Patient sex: M
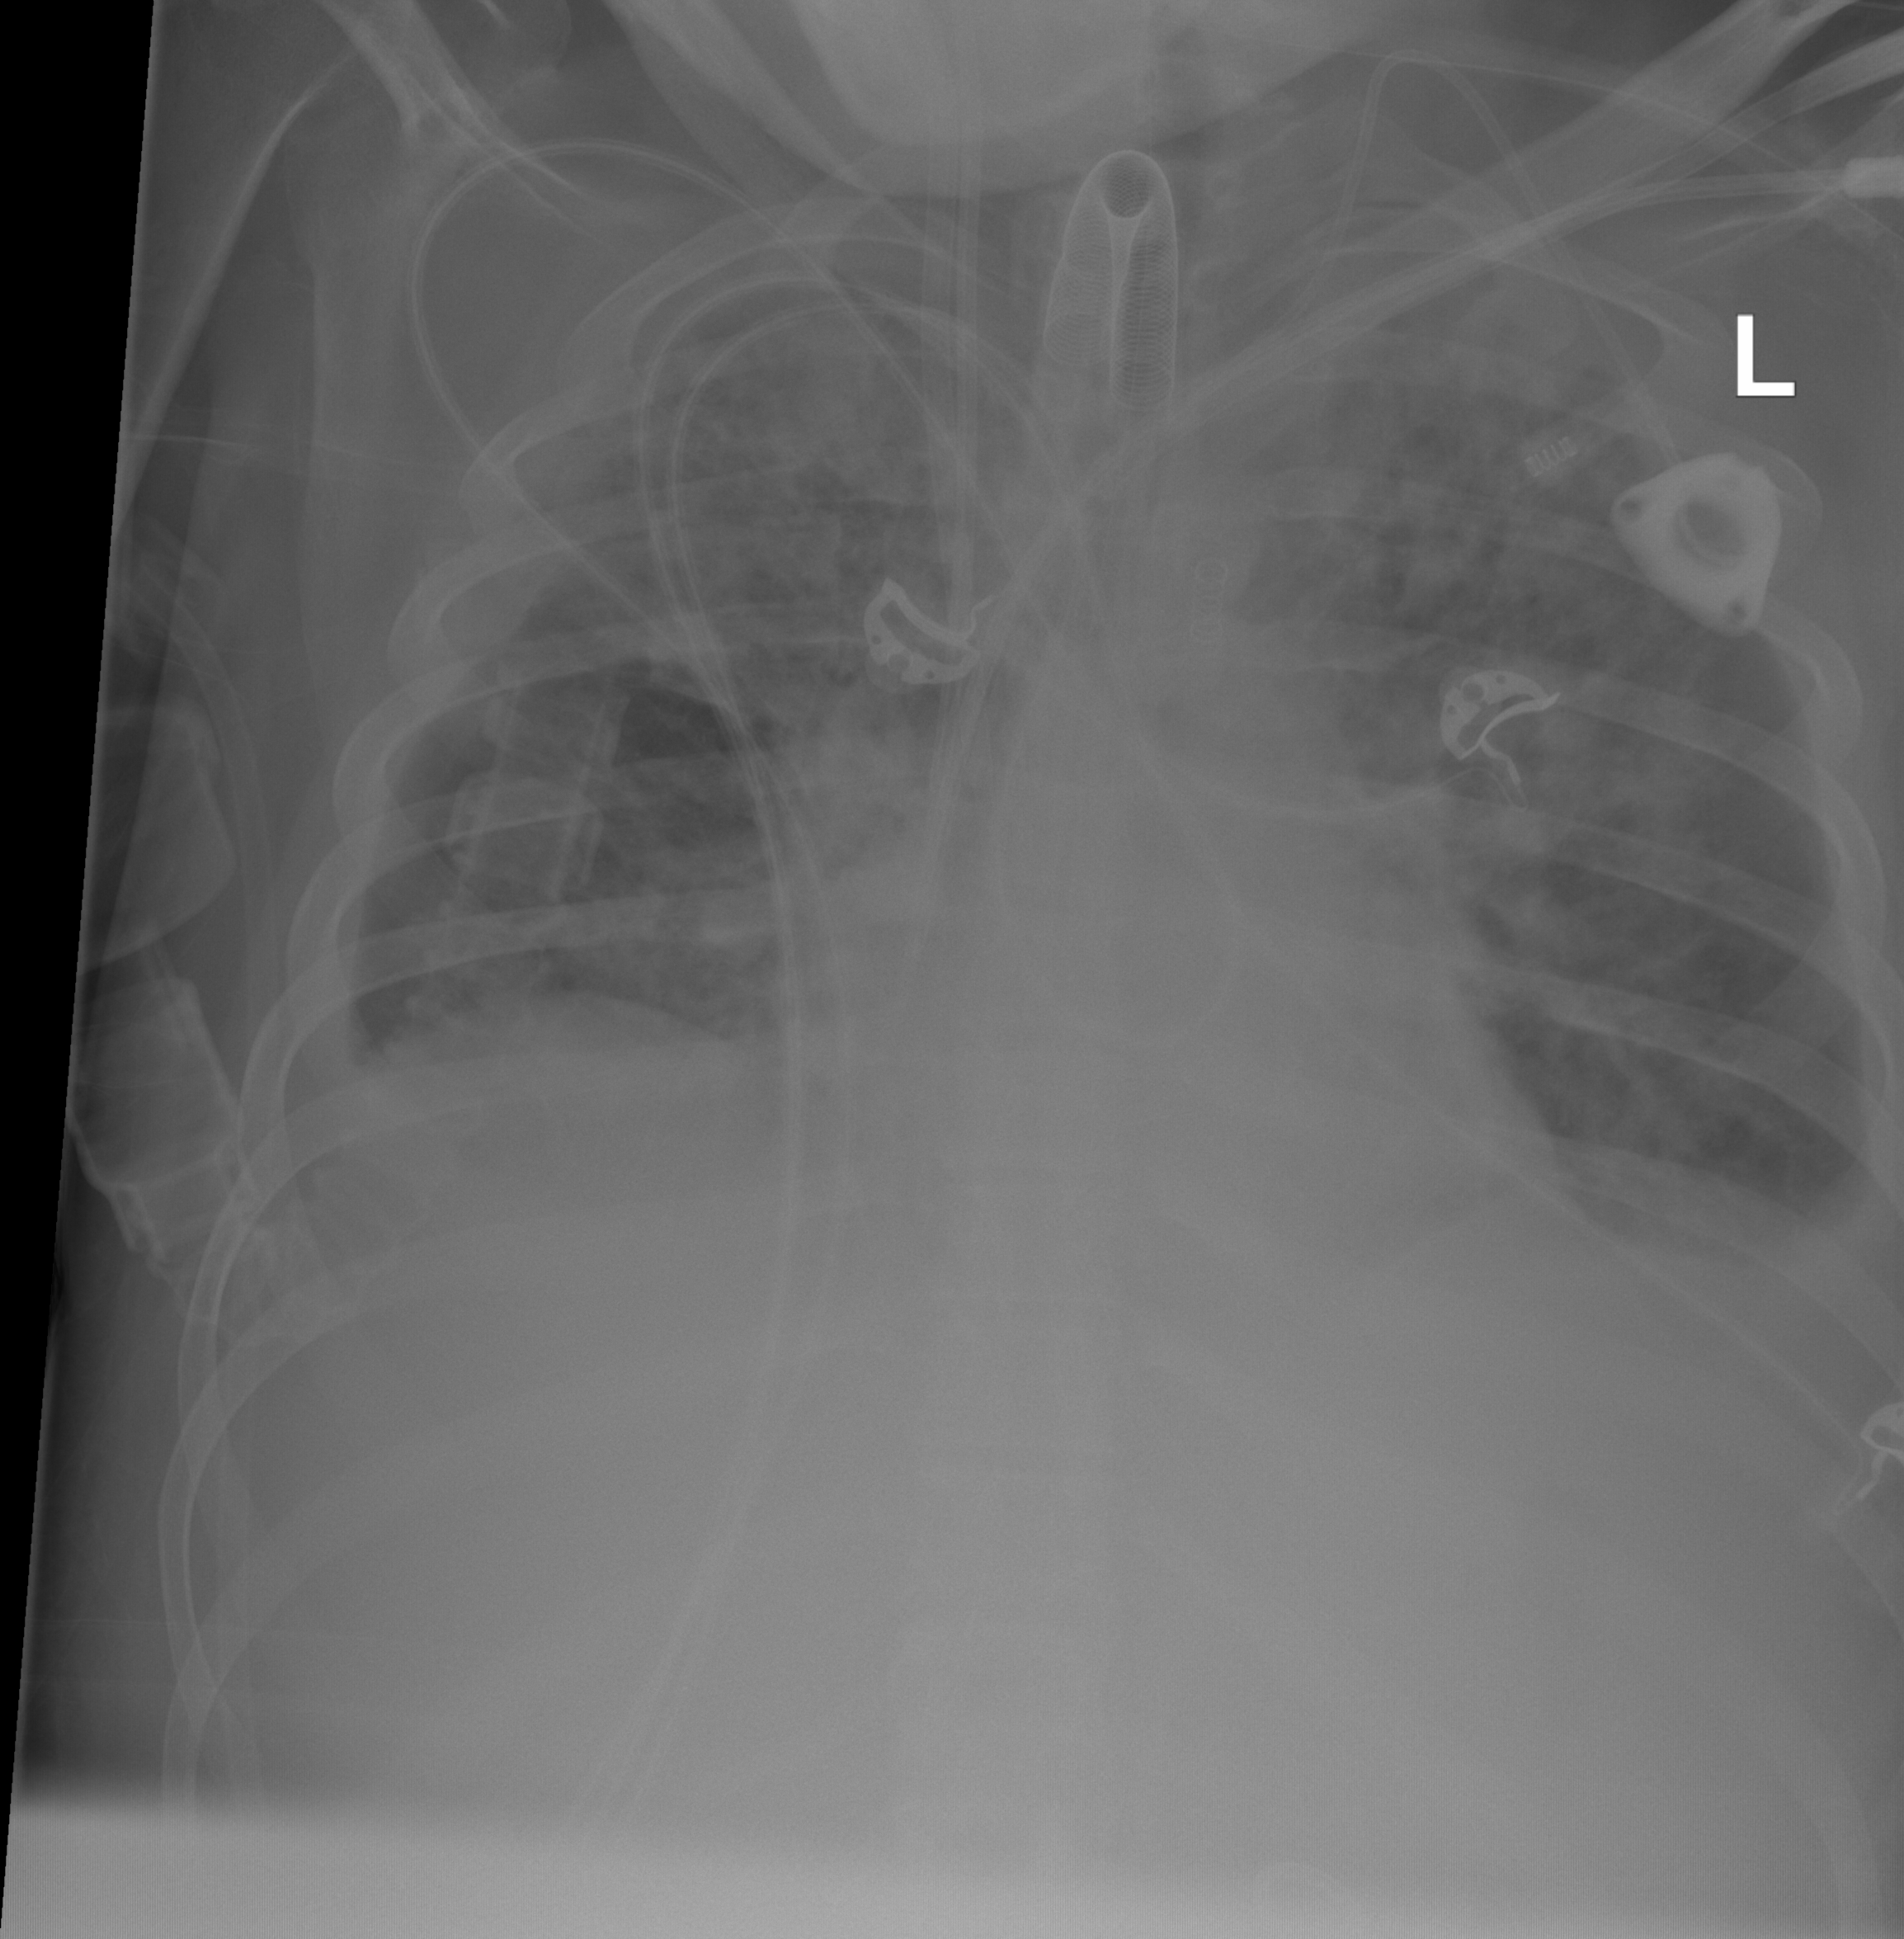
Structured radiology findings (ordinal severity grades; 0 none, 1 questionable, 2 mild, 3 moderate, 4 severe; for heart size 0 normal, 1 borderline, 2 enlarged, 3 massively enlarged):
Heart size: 2
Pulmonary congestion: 3
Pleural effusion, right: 2
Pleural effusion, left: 2
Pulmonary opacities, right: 2
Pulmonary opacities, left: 2
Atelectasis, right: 2
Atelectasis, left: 2